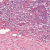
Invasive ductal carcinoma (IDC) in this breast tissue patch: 1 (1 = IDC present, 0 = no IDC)